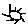
Label: sun